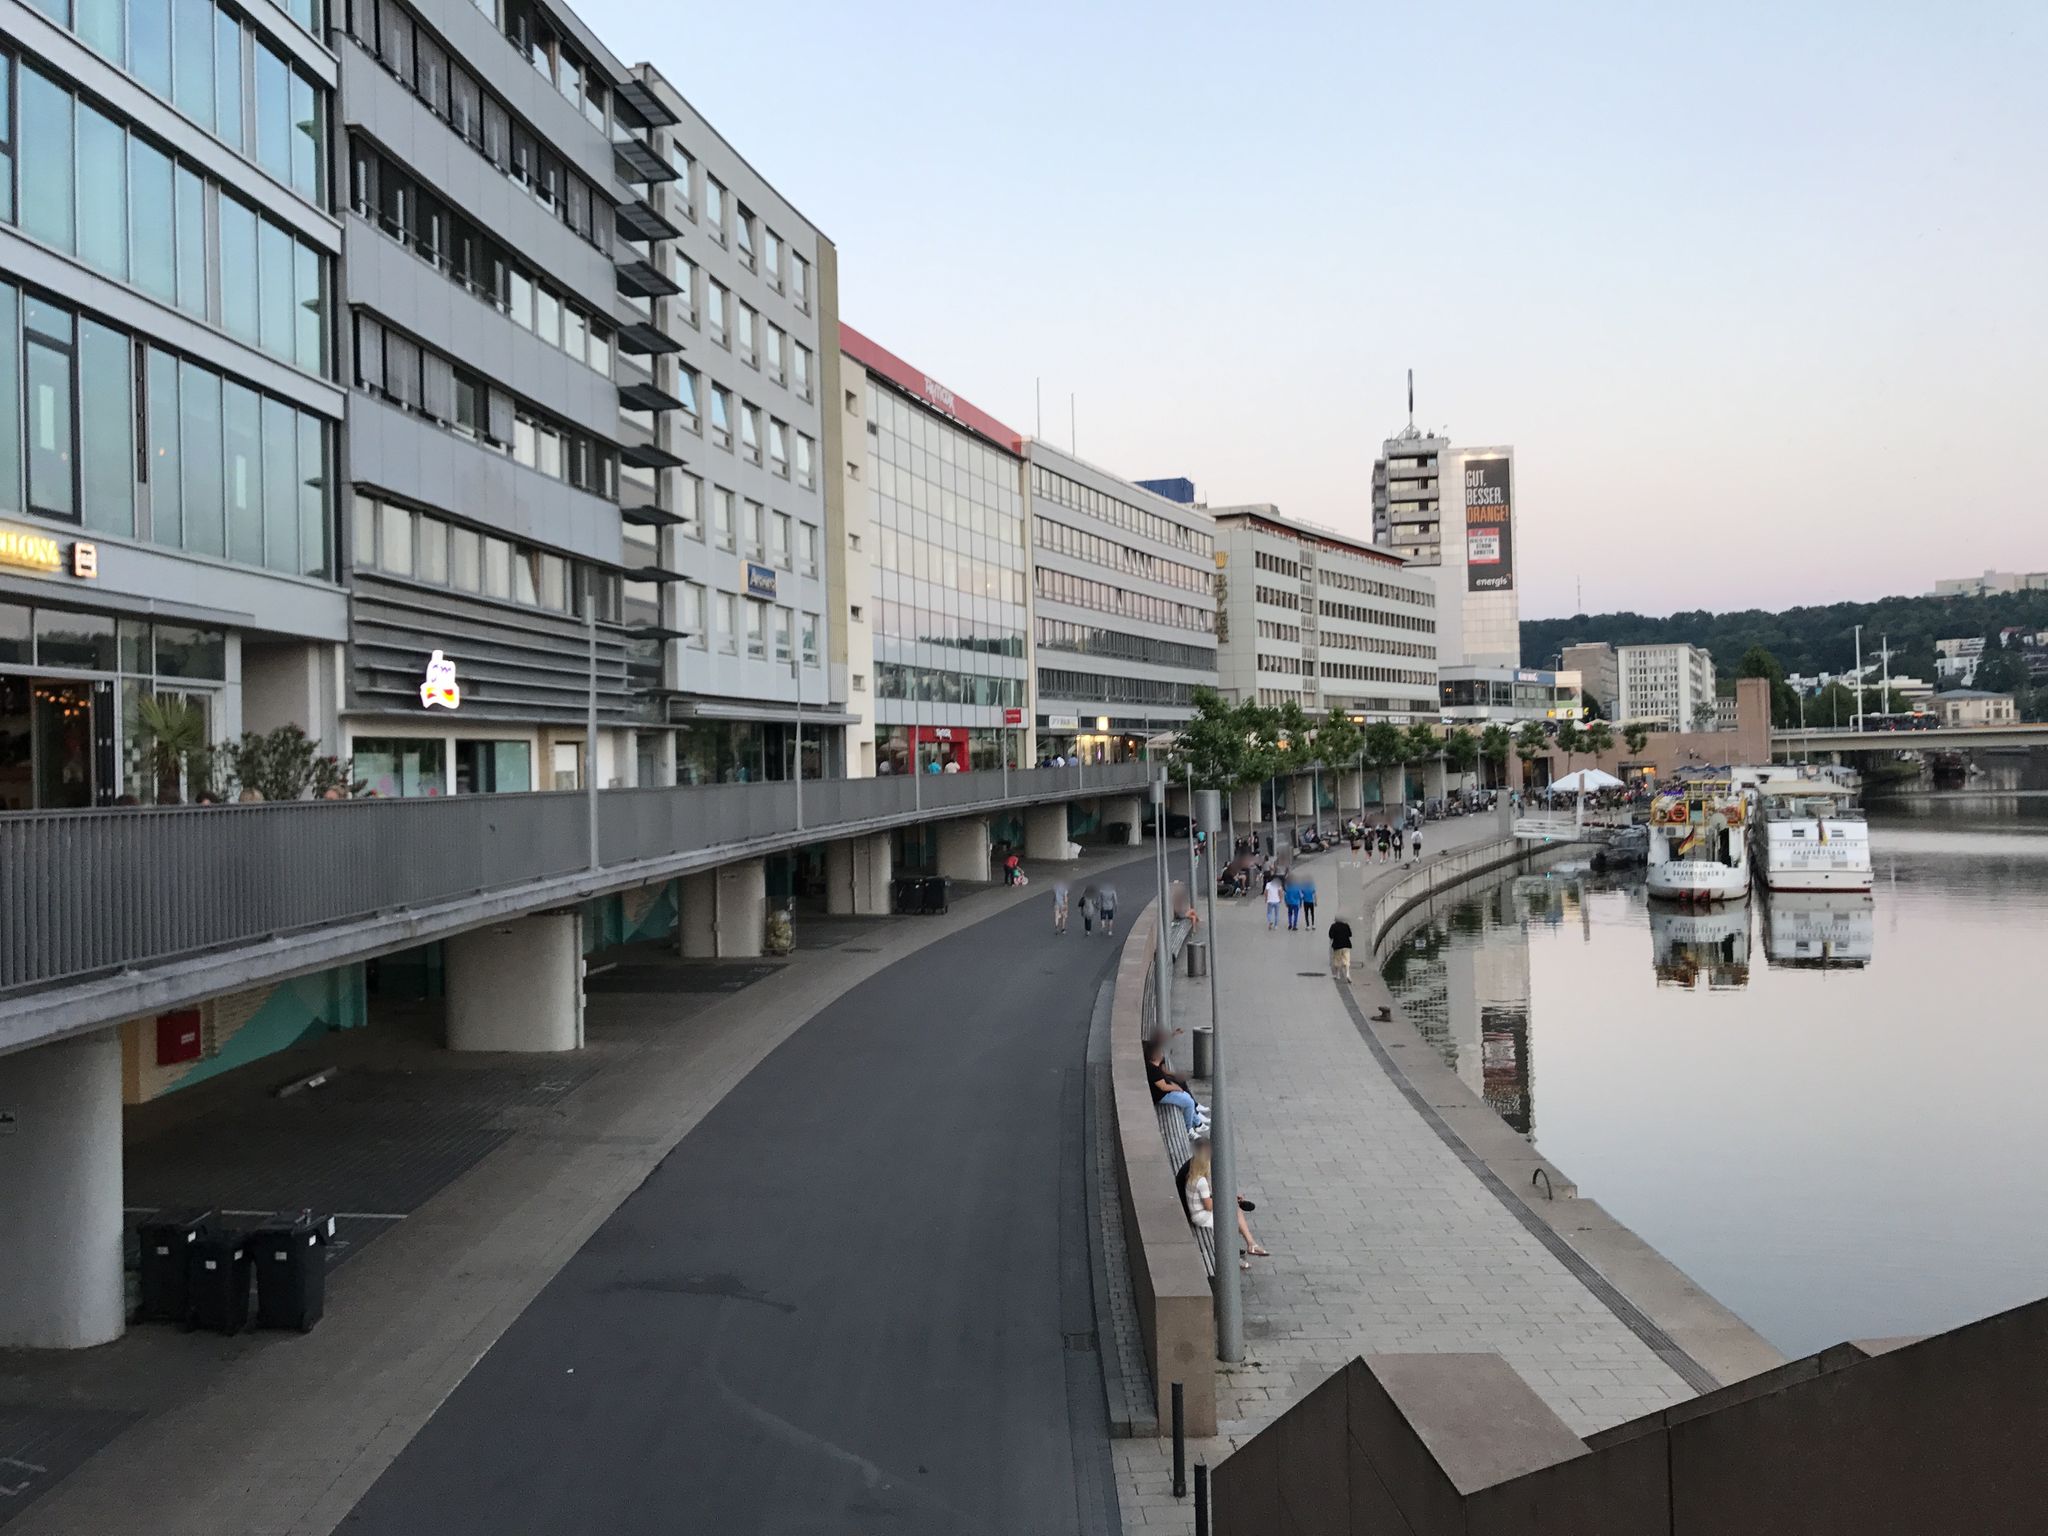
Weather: clear
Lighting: day
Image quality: good
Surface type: cycling surface
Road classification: footway, steps, path
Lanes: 2
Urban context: urban centre
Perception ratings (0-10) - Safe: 1.69, Lively: 5.06, Beautiful: 2.13, Boring: 3.13, Depressing: 4.28, Wealthy: 6.19